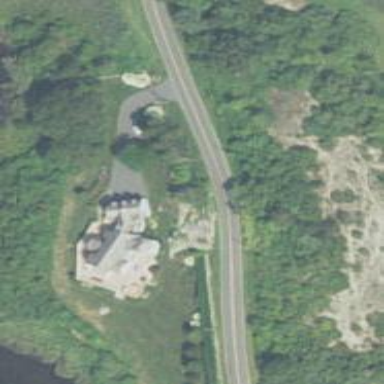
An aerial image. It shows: Driveway leading to service road.